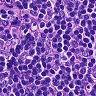
Metastatic tissue present: no